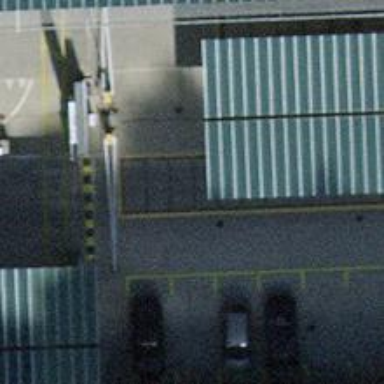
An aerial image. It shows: Lift gate barrier.